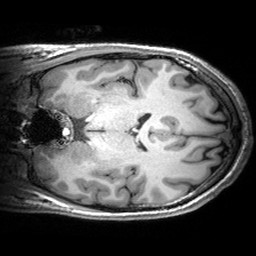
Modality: T1w
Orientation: coronal
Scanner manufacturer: siemens
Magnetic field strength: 3 T
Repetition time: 2.53 s
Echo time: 0.00299 s